Question: I'm wondering is it possibleto create a select control as below??

I tried something like below but it dosn't push a box inside instead colors the whole dropdown. and after selecting the selected color is not shown in the list
'''
<select name="appCalendar" id="appCalendar">
<option value="#000000" style="background-color: Black;color: #FFFFFF;">Black</option>
<option value="#808080" style="background-color: Gray;">Gray</option>
<option value="#A9A9A9" style="background-color: DarkGray;">DarkGray</option>
<option value="#FF0000" style="background-color: Red;">Red</option>
<option value="#A52A2A" style="background-color: Brown;">Brown</option>
<option value="#DEB887" style="background-color: BurlyWood;">BurlyWood</option>
<option value="#F5F5DC" style="background-color: Beige;">Beige</option>
</select>
'''
Thanks for your time in advance.
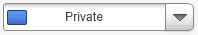
Answer: Not using background-colors. I think the only way in this case is to use some javascript-plugin that makes a custom element and uses an underlaying select.
For example this one: <URL>